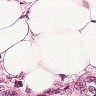
Metastatic tissue present: yes